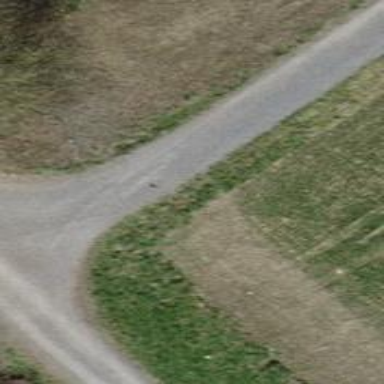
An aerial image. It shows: Track with fine gravel surface. The track has grade2 tracktype.